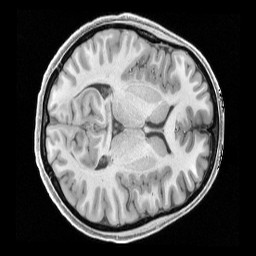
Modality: T1w
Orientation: axial
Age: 22
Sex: female
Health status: healthy
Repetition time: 2.4 s
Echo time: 0.00222 s